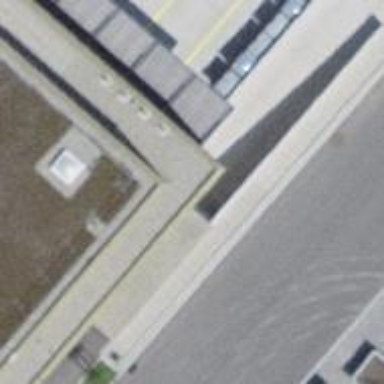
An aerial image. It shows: Parking entrance.